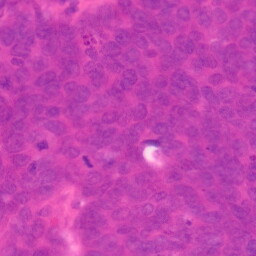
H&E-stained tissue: Colon